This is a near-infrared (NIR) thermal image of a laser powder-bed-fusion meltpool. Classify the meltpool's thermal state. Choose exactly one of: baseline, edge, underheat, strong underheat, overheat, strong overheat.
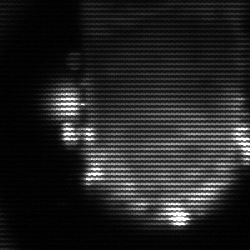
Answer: baseline